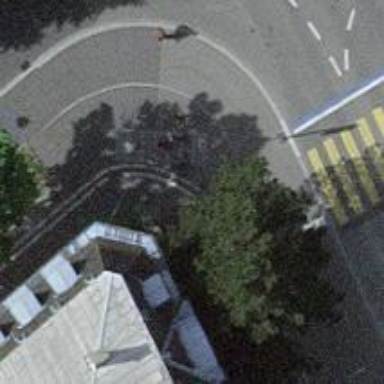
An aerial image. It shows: Asphalt sidewalk.